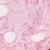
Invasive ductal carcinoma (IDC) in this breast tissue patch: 0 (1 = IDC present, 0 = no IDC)